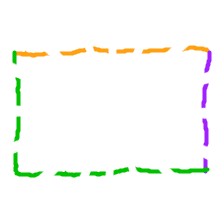
Shape: rectangle